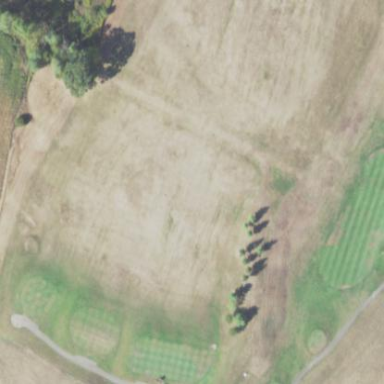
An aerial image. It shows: Grassy area designated as driving range for golf.